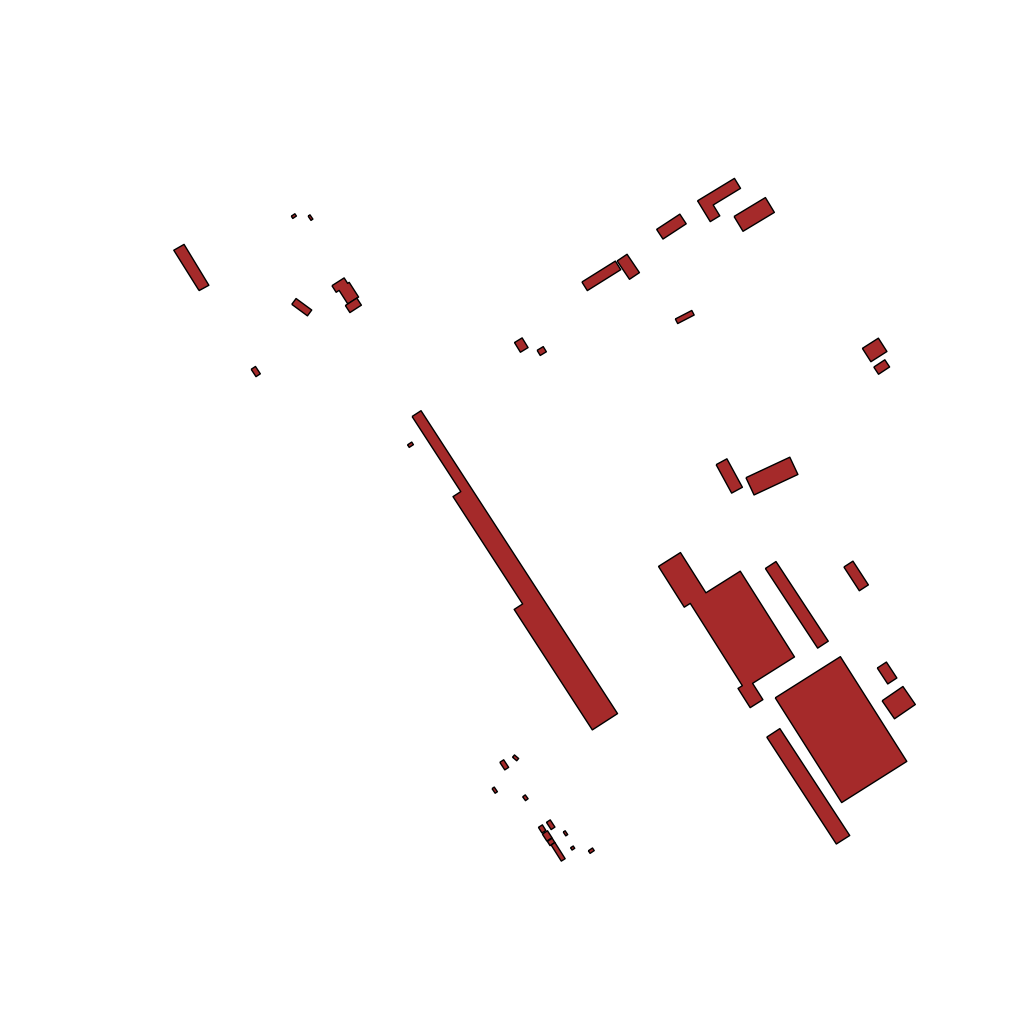
Tags: overhead vector_map, industrial, recreation, individual_rise, low_rise, density_1, Facility, 1.0 km²